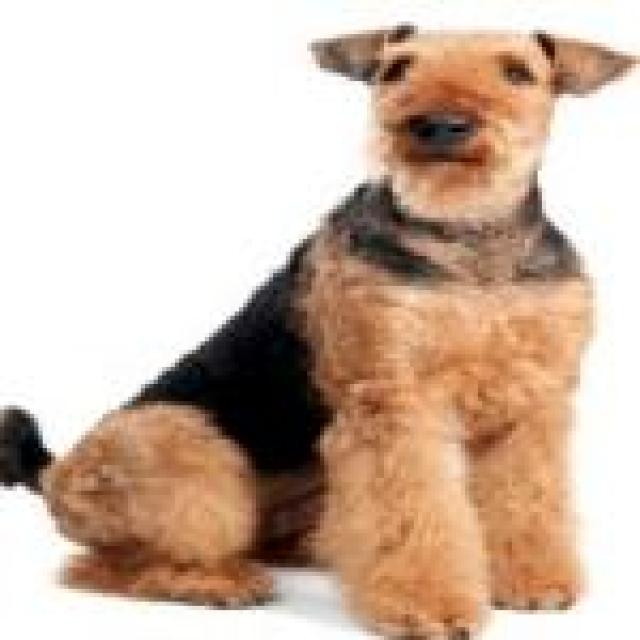
Healthy canine skin — no visible lesions, inflammation, or abnormalities. The skin and coat appear normal.